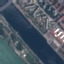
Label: River